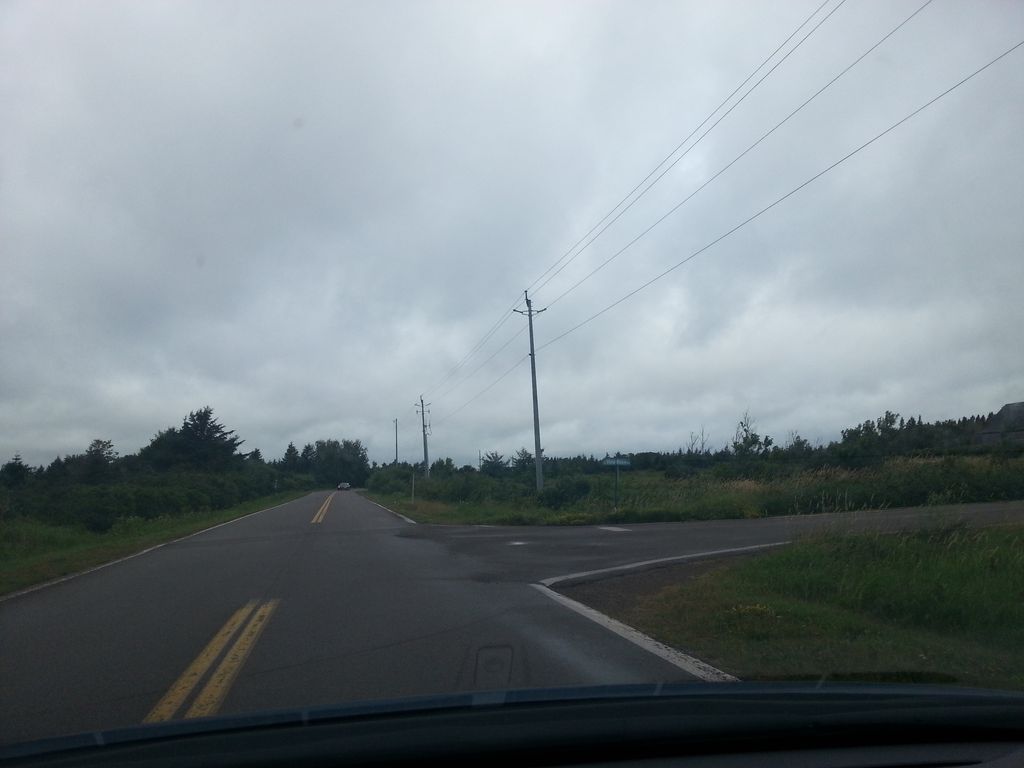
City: charlottetown